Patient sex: F
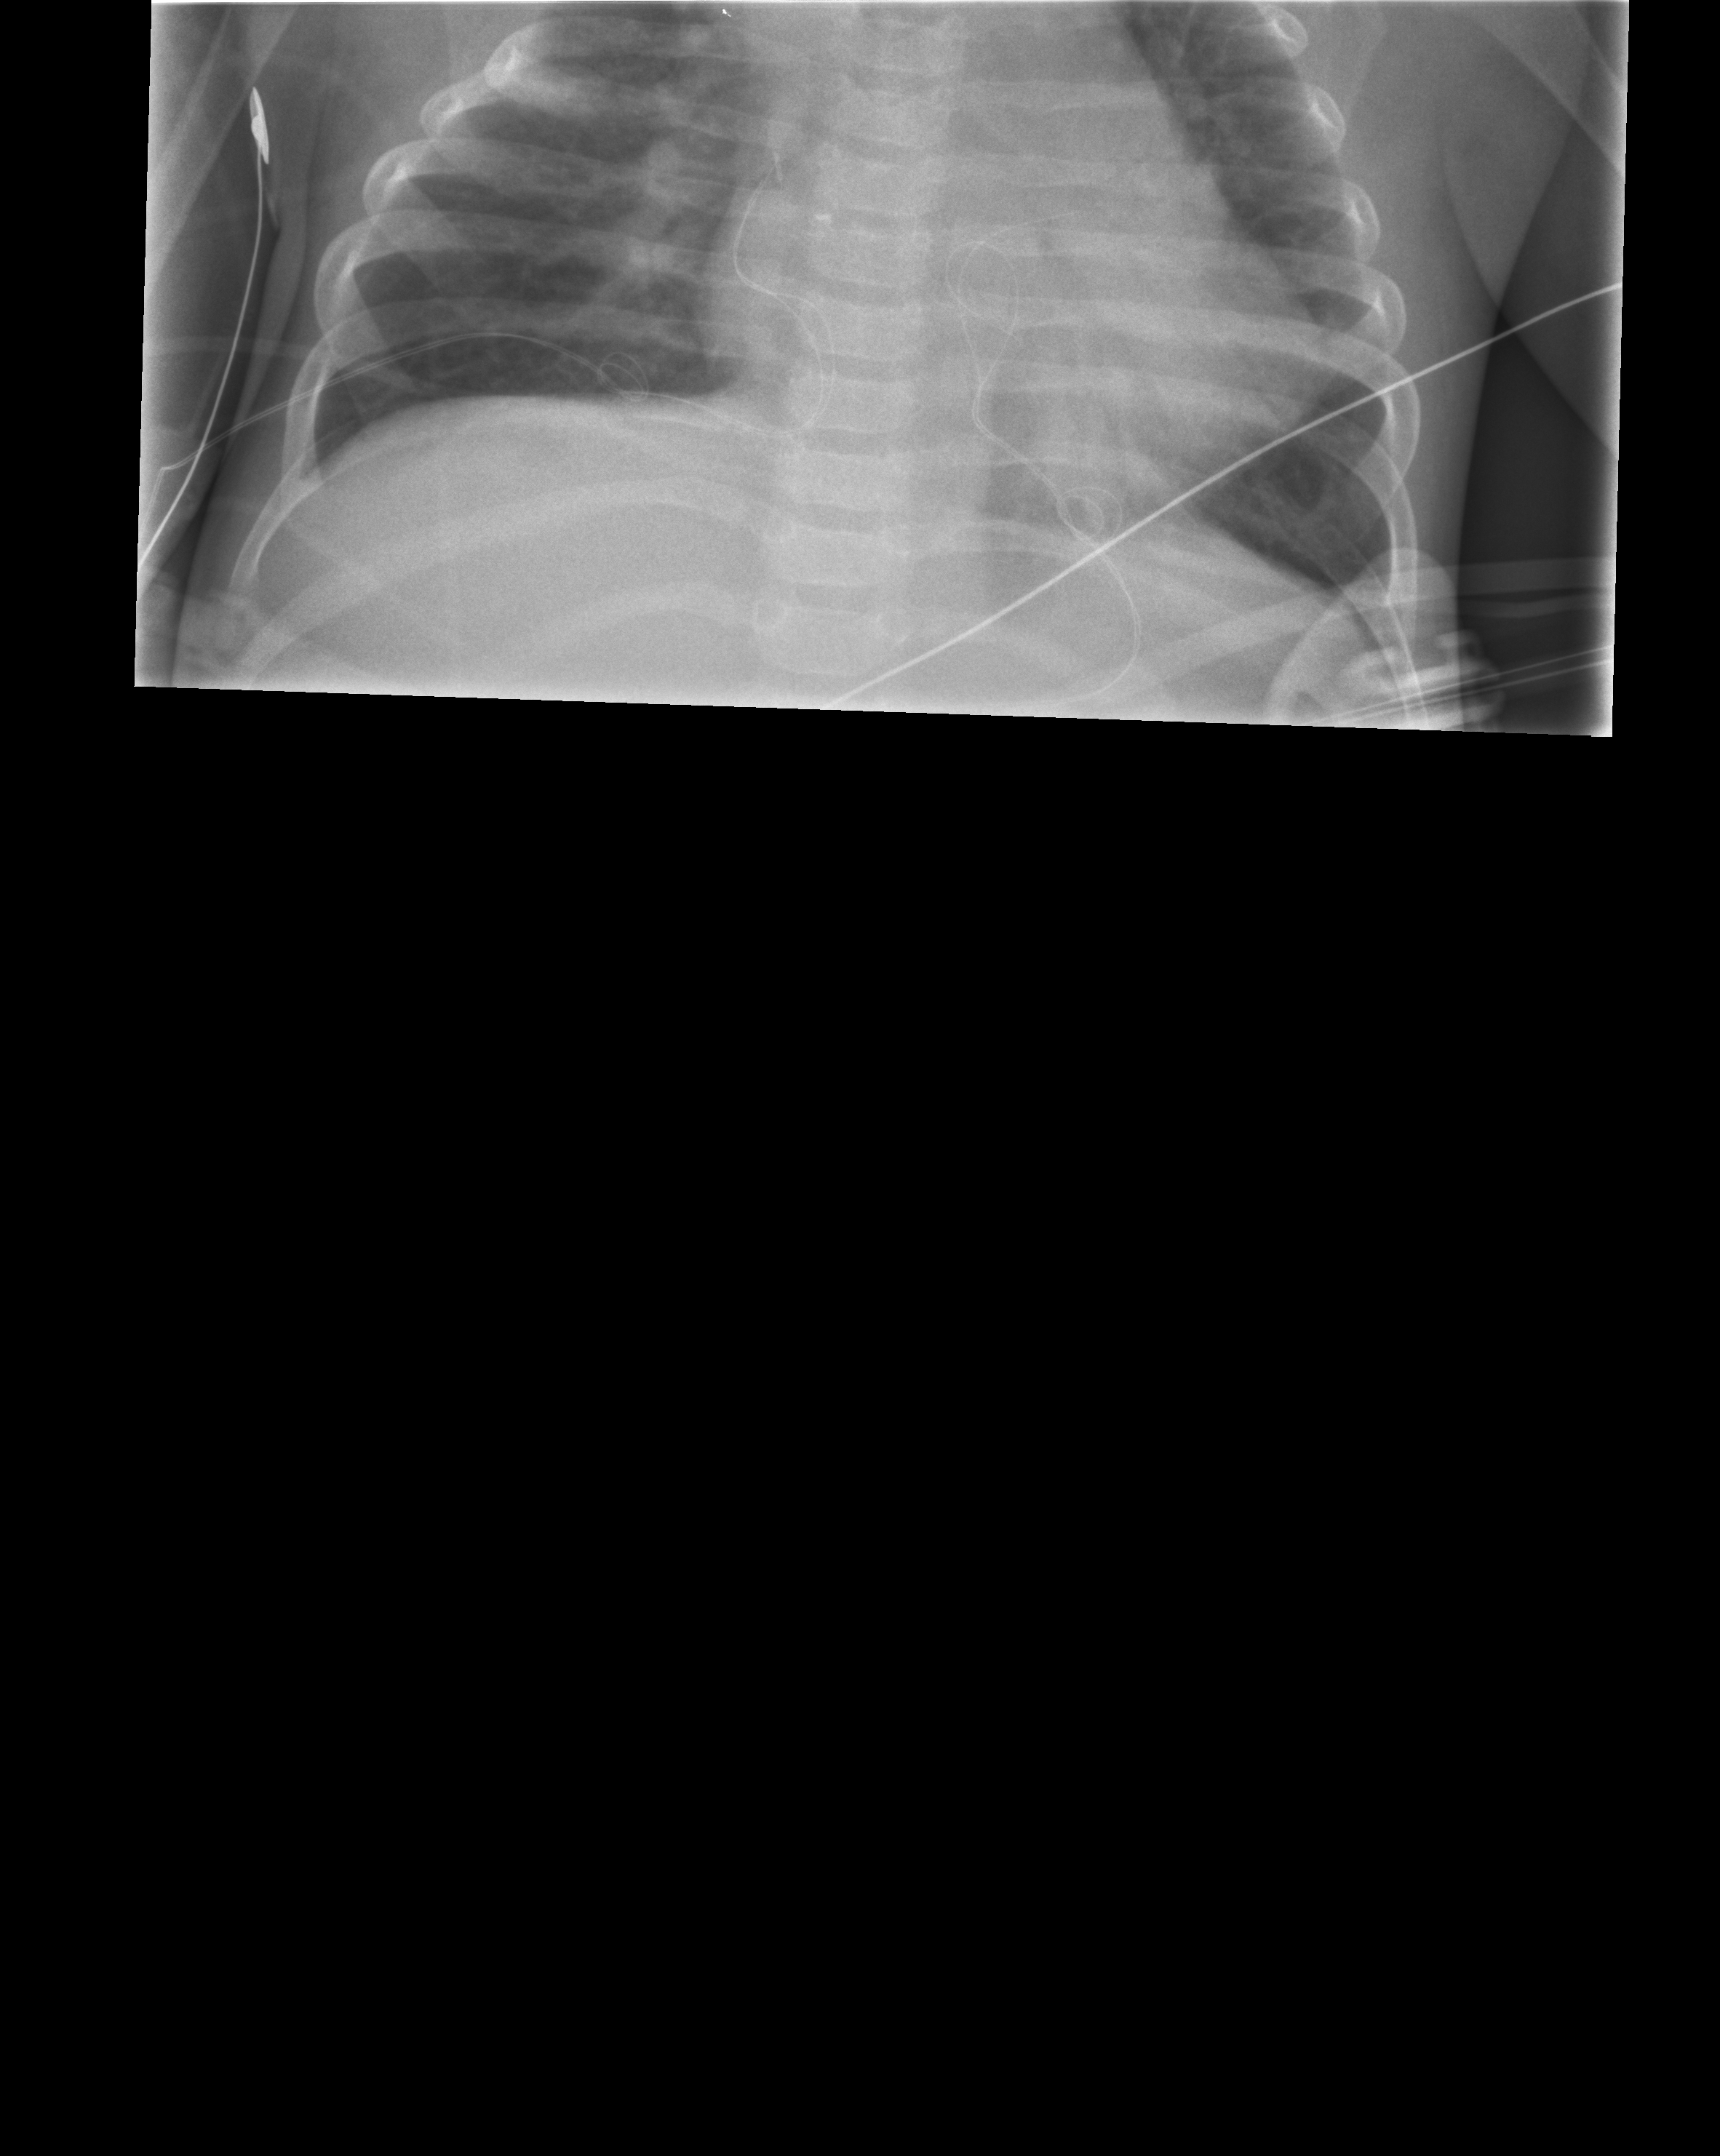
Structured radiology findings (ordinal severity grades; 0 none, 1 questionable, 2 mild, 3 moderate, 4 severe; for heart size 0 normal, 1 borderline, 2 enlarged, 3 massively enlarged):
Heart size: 2
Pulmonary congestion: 2
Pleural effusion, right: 0
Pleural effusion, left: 0
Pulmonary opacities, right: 0
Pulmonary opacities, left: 0
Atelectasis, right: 0
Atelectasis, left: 0